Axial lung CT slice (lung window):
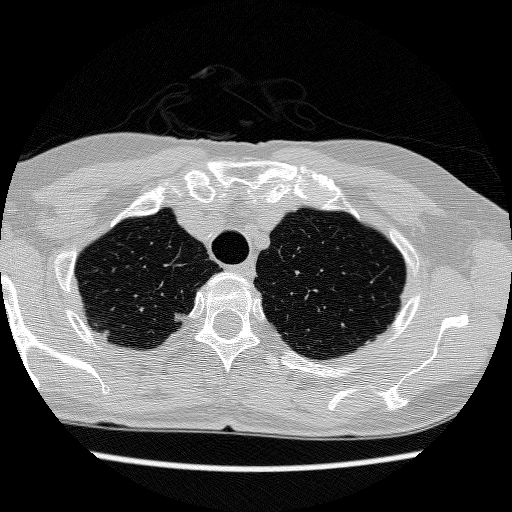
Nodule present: yes
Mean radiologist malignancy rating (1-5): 4